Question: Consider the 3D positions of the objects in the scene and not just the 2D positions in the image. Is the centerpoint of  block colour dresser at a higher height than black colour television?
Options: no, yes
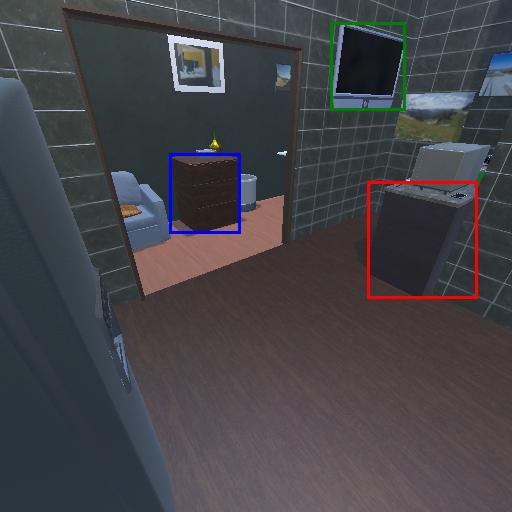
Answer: no